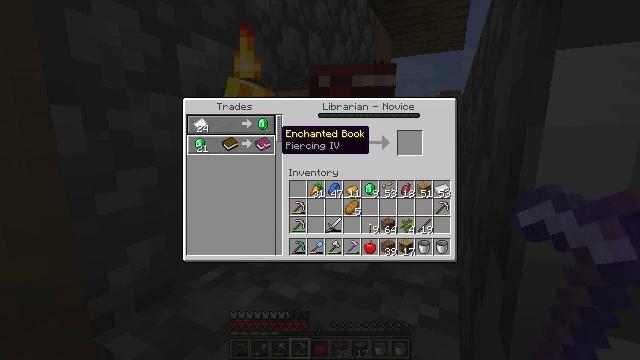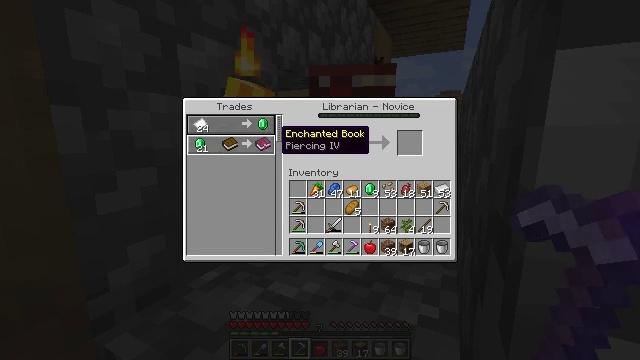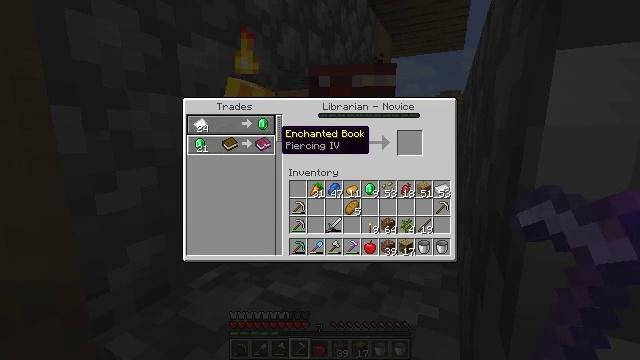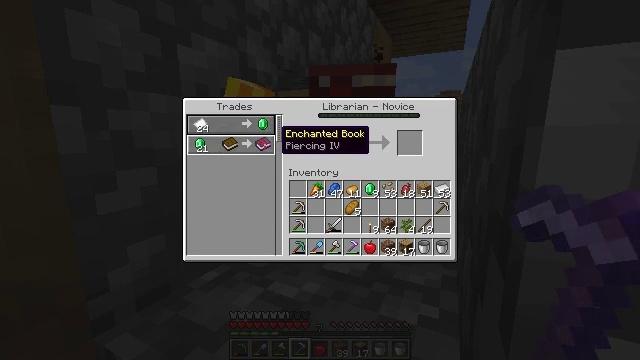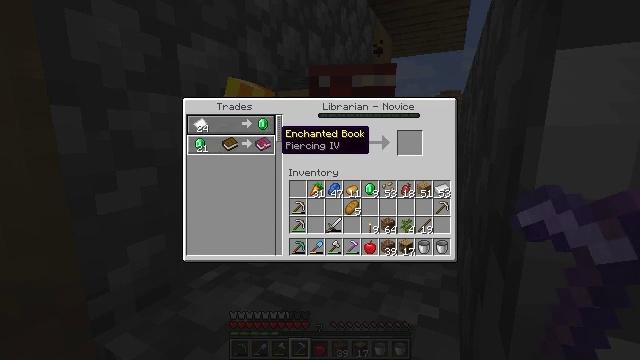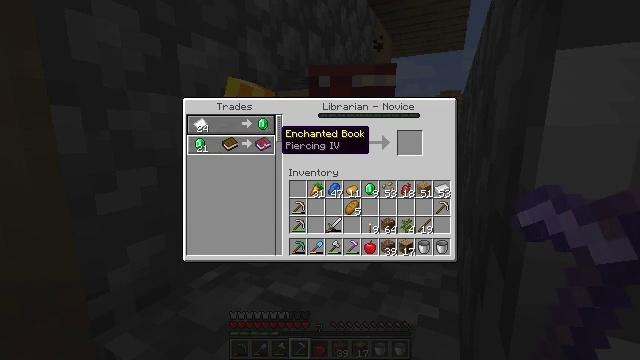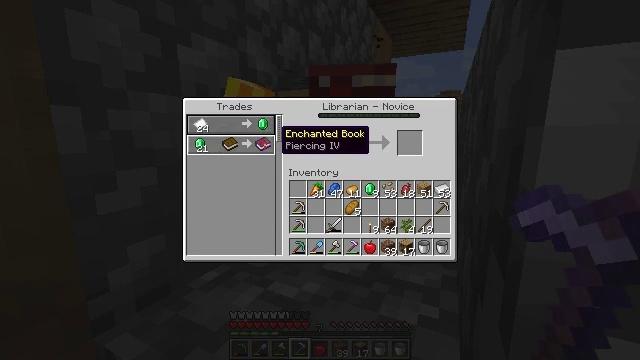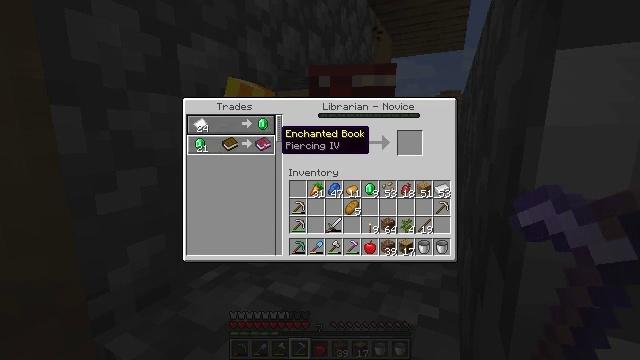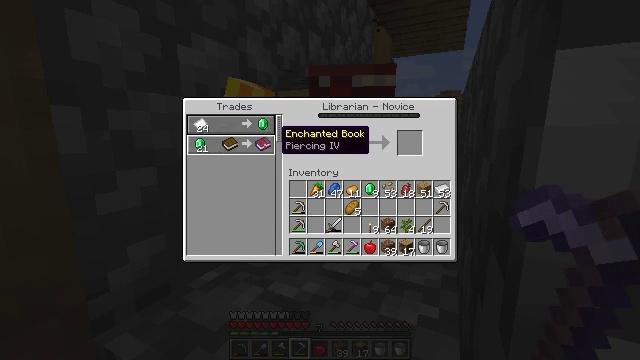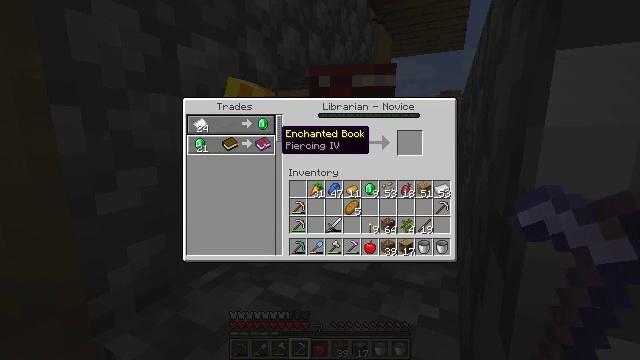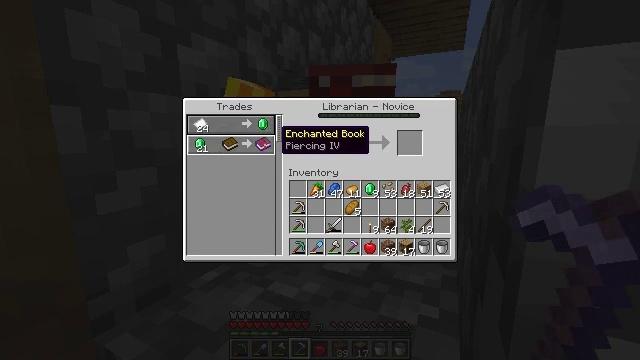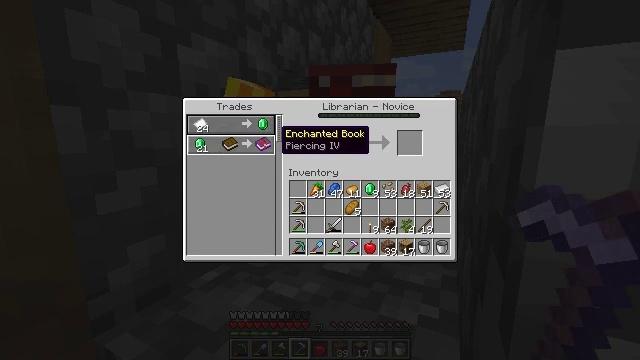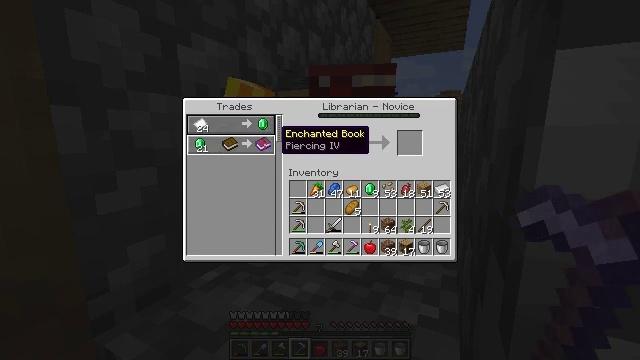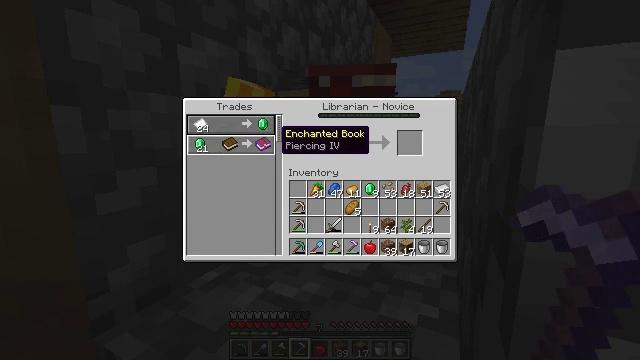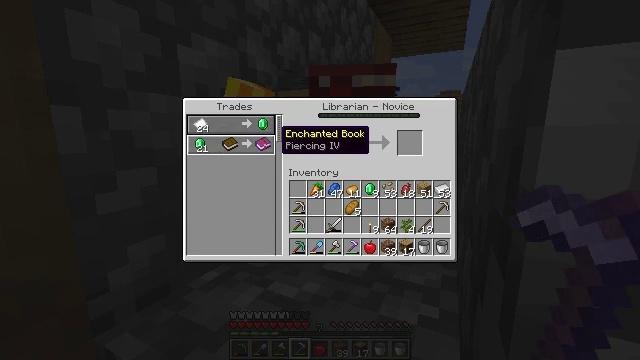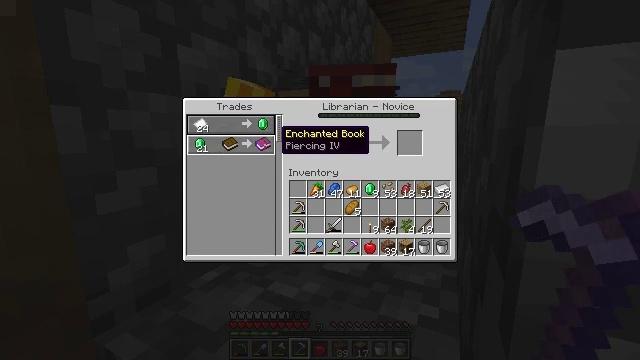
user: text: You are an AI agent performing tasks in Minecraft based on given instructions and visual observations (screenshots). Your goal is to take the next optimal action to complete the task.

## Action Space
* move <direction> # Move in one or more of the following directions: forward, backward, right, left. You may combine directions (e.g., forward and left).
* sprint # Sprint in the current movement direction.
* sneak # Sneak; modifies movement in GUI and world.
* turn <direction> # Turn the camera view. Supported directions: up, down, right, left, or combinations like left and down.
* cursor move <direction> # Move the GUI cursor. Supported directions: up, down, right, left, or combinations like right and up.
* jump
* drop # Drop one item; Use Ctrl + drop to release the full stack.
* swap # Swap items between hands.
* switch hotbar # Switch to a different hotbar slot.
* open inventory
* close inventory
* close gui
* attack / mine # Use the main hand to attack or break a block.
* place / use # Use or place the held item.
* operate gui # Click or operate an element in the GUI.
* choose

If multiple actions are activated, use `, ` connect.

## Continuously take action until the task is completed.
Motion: motion action
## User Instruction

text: Harvest sugar cane from the plant.
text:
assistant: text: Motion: no_op
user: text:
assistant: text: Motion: no_op
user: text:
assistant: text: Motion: no_op
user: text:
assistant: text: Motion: no_op
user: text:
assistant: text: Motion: no_op
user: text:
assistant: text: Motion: no_op
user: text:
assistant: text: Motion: no_op
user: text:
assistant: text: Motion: no_op
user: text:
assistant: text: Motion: no_op
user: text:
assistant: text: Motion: no_op
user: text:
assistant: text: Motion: no_op
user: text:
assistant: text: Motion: no_op
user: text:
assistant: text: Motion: no_op
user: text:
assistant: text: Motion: no_op
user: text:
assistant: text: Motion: no_op
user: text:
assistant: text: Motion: no_op
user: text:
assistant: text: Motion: no_op
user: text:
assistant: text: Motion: no_op
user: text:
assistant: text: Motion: no_op
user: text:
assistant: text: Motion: no_op
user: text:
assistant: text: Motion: no_op
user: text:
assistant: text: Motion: no_op
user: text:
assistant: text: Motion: no_op
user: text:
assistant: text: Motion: no_op
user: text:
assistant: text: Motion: no_op
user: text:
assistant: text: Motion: no_op
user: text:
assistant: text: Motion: no_op
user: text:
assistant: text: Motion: no_op
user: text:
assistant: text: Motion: no_op
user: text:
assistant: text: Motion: no_op